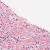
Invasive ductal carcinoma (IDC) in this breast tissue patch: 1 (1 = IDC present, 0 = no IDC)